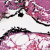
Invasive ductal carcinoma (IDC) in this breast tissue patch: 0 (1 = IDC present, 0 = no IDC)